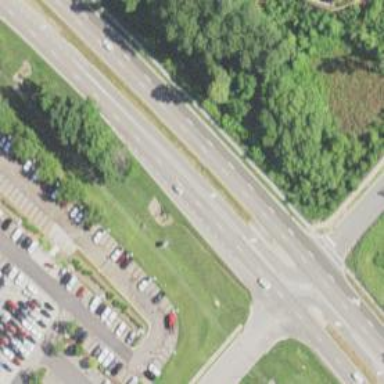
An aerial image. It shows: Trunk link highway with asphalt surface.